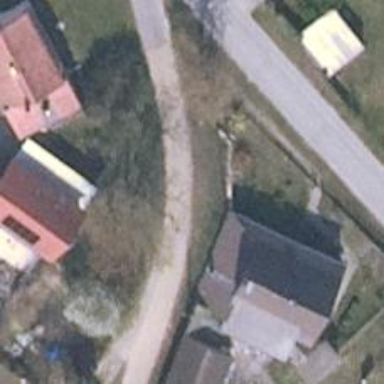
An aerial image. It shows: Service road.